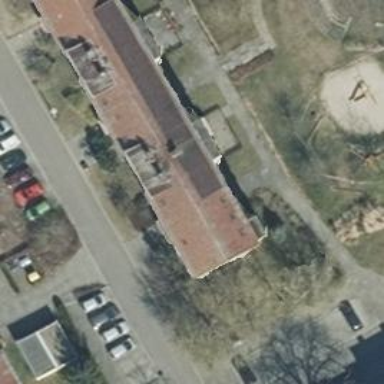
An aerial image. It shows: Gabled roofed apartment building with brown roof.